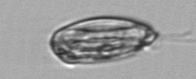
Label: Katodinium_or_Torodinium